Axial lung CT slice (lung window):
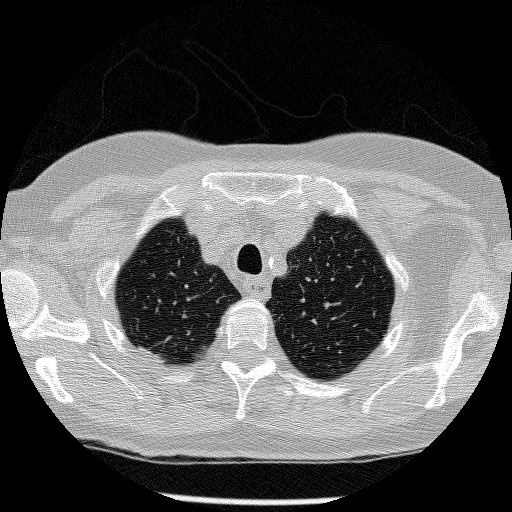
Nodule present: no